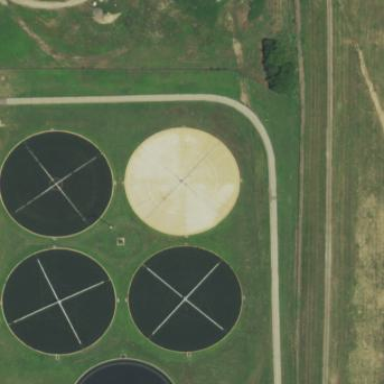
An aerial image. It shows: Wastewater basin.